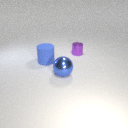
small purple metal cylinder behind large blue rubber cylinder